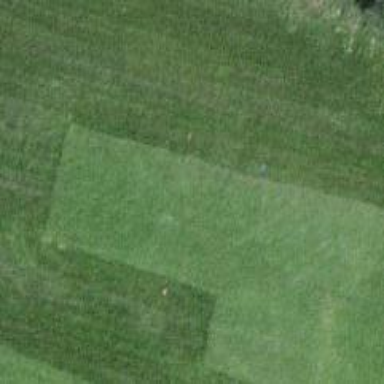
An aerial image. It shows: Golf tee on grass surface.